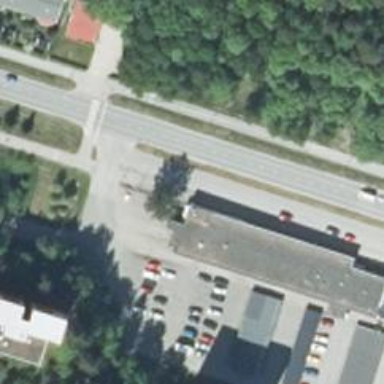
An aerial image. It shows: Pharmacy providing healthcare services.